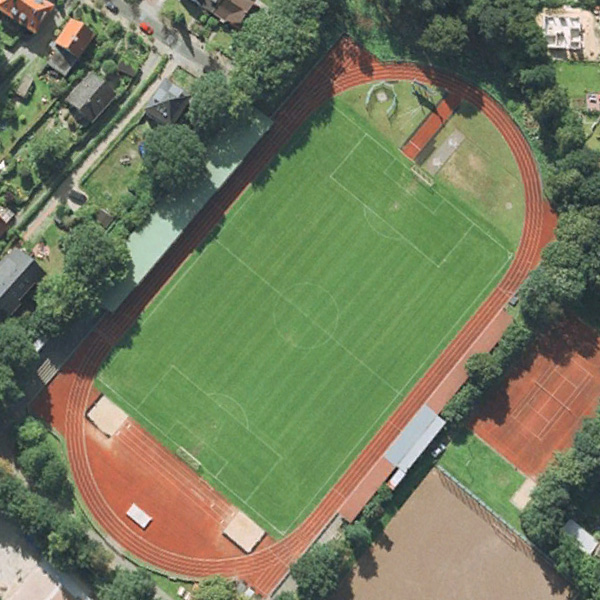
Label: Playground